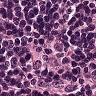
Metastatic tissue present: yes